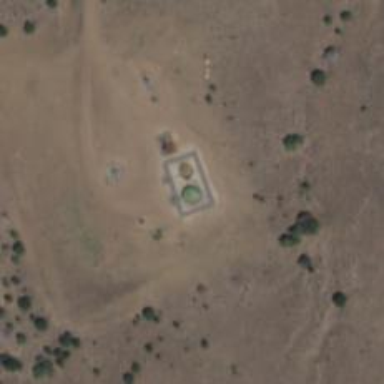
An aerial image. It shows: Storage tank with man-made structure.